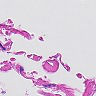
Metastatic tissue present: no